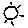
Label: sun